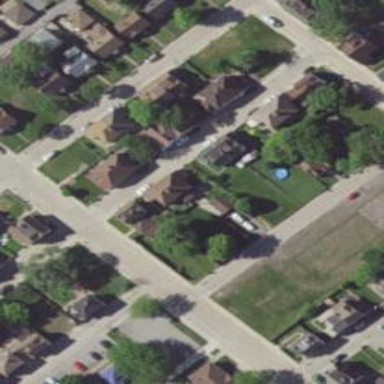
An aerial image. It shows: Neighbourhood with historic district.